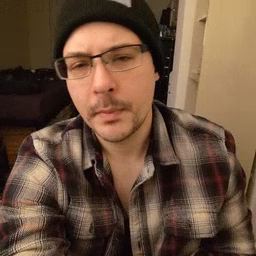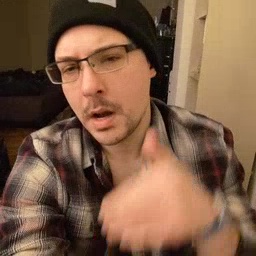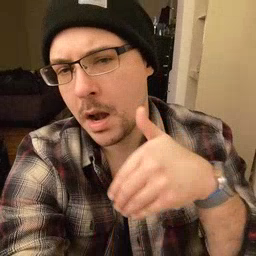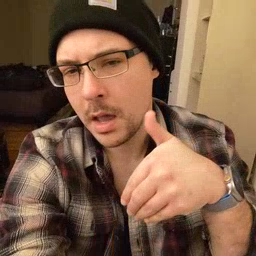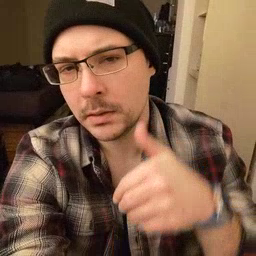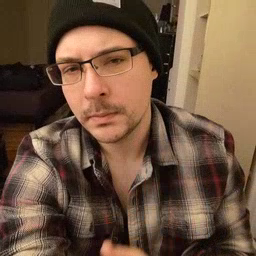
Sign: night